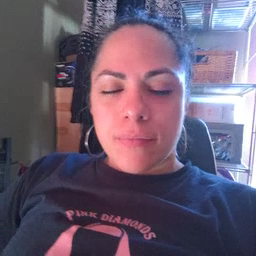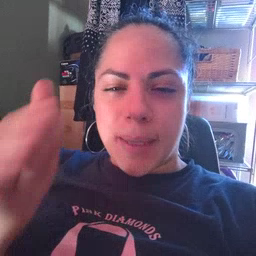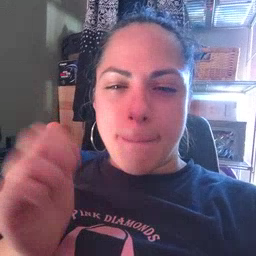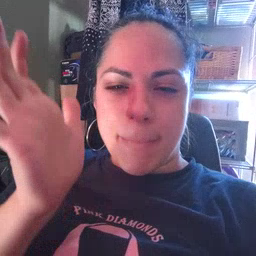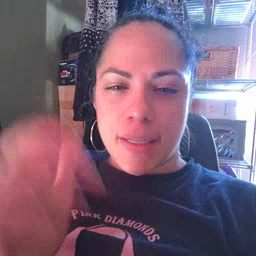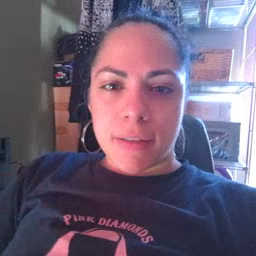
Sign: mitten